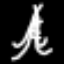
Label: The Eiffel Tower